Question:
I am pretty new to java swing and i just started working on JTable. I want to create a JTable Which look like the above image? Can anybody help me beacause i am not so familiar with JTable?
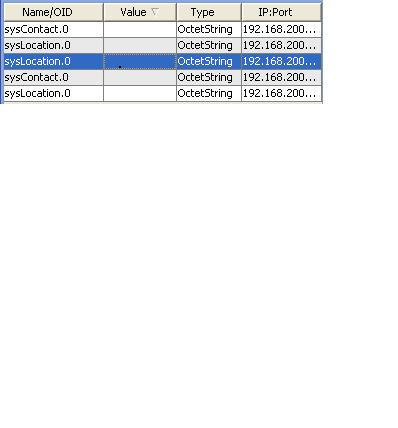
Answer: Overriding the 'prepareRender(...)' method of the 'JTable' allows you to customize rendering for the entire row without providing custom renderers.
The basic logic would be something like:
'''
JTable table = new JTable( model )
{
public Component prepareRenderer(TableCellRenderer renderer, int row, int column)
{
Component c = super.prepareRenderer(renderer, row, column);
// Alternate row color
if (!isRowSelected(row))
c.setBackground(row % 2 == 0 ? getBackground() : Color.LIGHT_GRAY);
return c;
}
};
'''
Check out <URL> for more information and working examples.